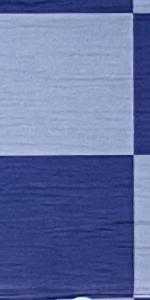
Label: Empty